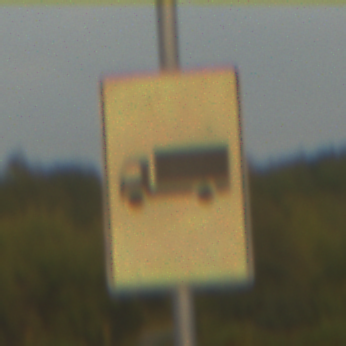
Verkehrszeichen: KFZZulaessigeGesamtmasse3Komma5TOhnePfeilsymbol
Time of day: SunriseSunset
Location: Outdoor (Suburban)
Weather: PartlyCloudy
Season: NotSpecified
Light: Natural